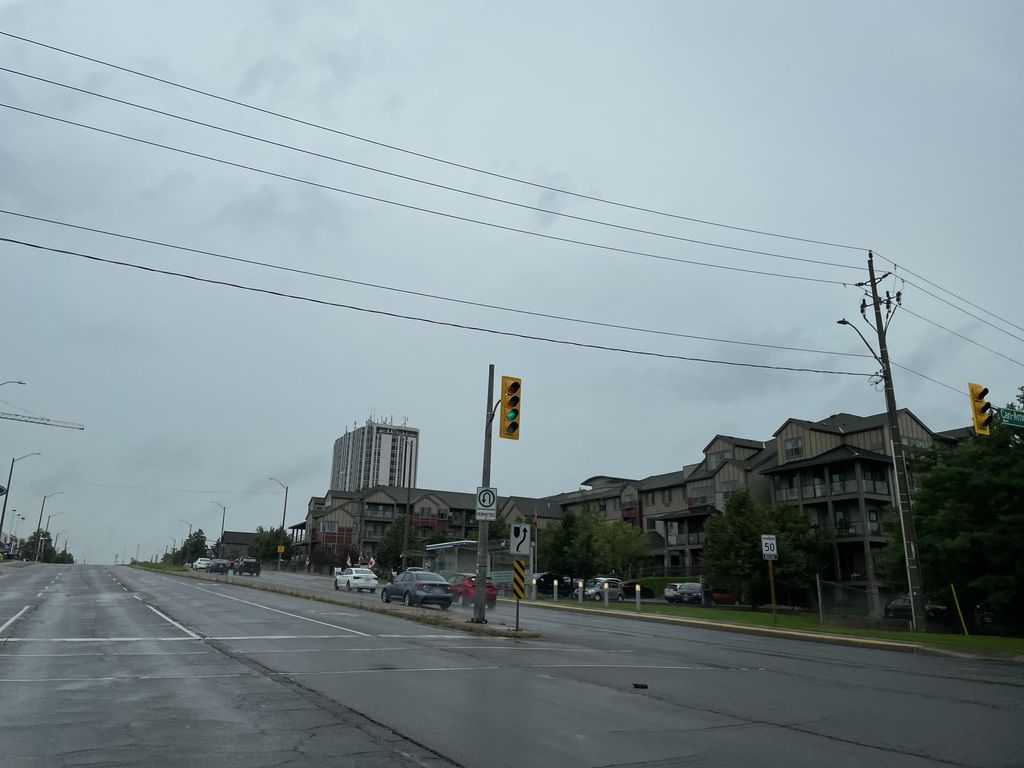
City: kitchener-waterloo